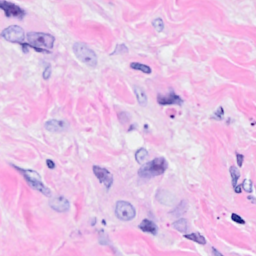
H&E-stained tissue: Breast